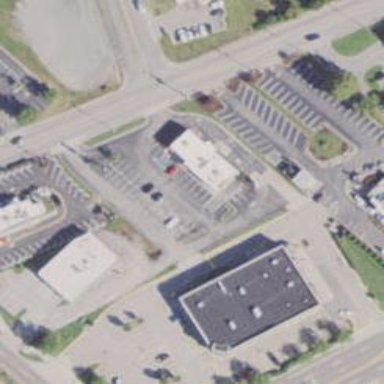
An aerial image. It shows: Parking area with surface.